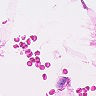
Metastatic tissue present: no